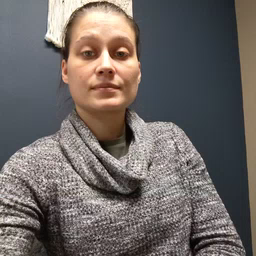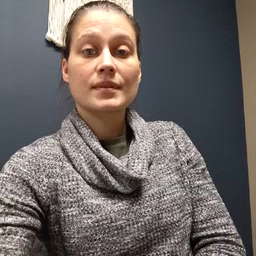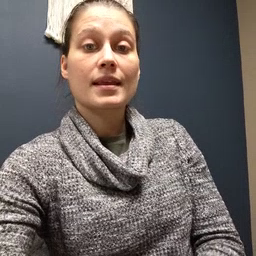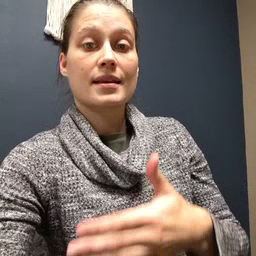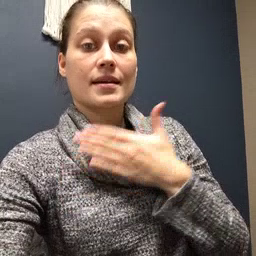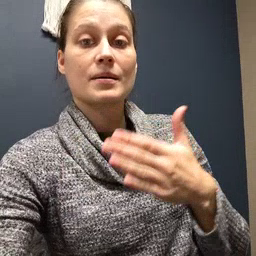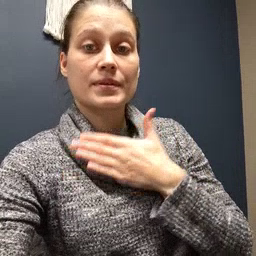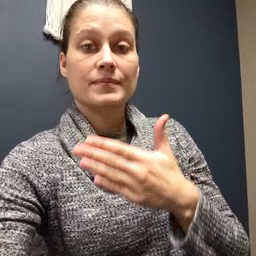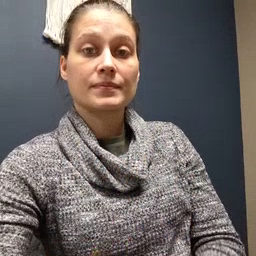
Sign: happy